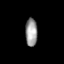
Tissue: lung
Cell type: Endothelial cells
Senescence score: 0.5544
Nuclear area (px): 328
Mean DAPI intensity: 154.912